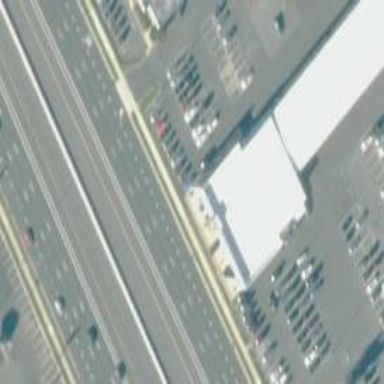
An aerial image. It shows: Building housing car shop.